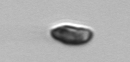
Label: Cryptophyta